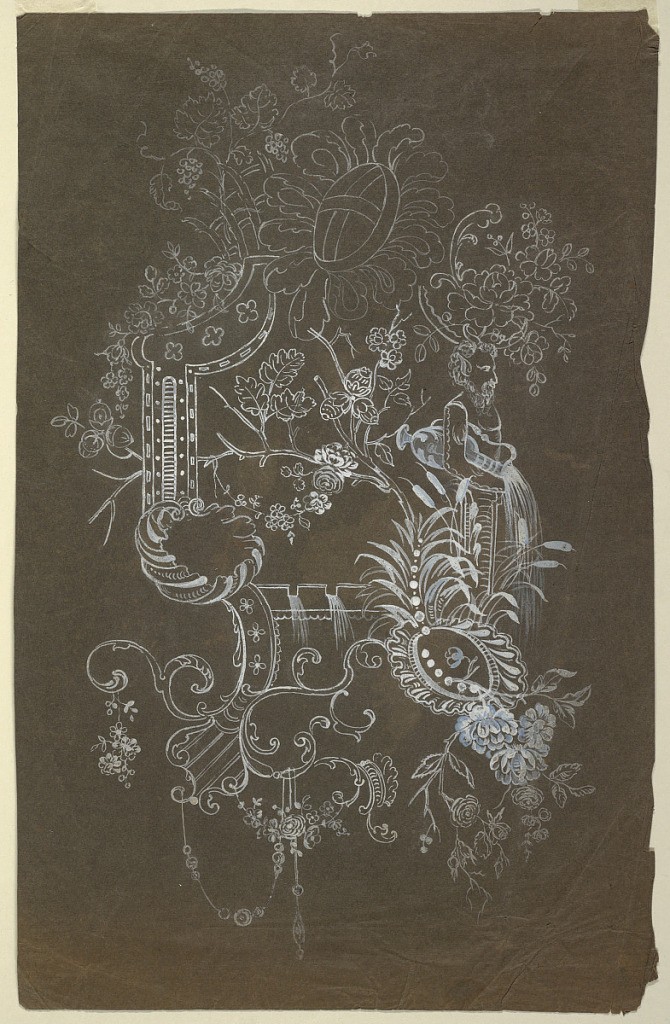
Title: Design for a Woven Fabric, Unfinished
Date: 1815–1840
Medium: Brush and white, blue gouache, brush and watercolor on black paper
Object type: Drawing
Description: Neo-rococo escutcheon with flowers, a shell, a satyr gaine with a pitcher from which water flows.